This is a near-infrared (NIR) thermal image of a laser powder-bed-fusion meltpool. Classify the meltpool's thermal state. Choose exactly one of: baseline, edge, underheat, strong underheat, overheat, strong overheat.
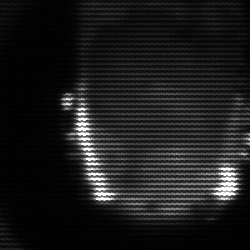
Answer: baseline